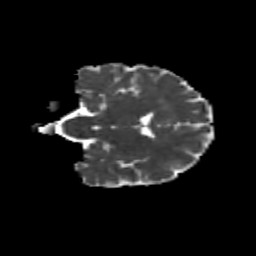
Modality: MD
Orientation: coronal
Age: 39
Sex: male
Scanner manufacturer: siemens
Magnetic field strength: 3 T
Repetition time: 8.6 s
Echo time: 0.095 s